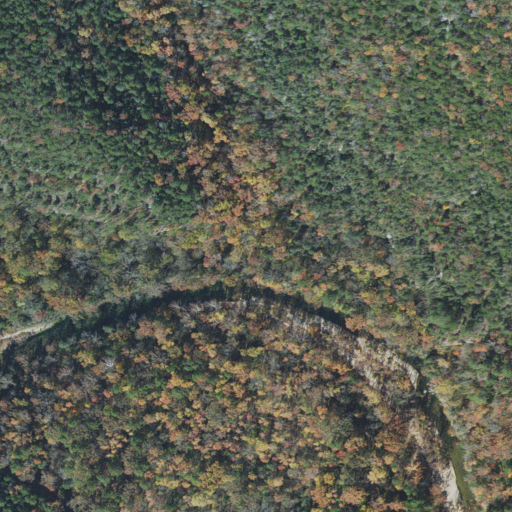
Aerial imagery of valley in Arkansas named Petrie Cave Hollow containing mixed forest, deciduous forest, evergreen forest, open development, barren land, and pasture